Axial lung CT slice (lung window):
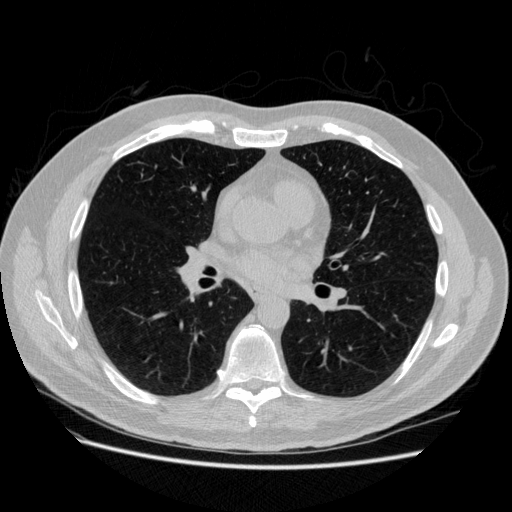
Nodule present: no